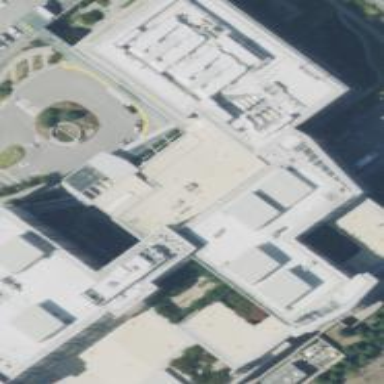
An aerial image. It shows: Hospital building.